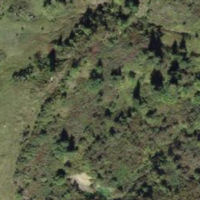
EUNIS habitat code: 45
Species observed at this site:
Omocestus viridulus